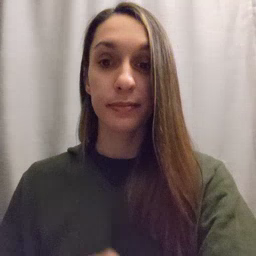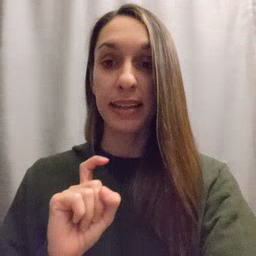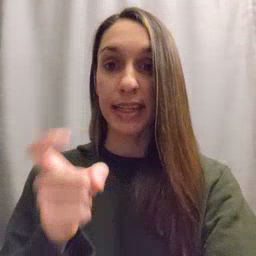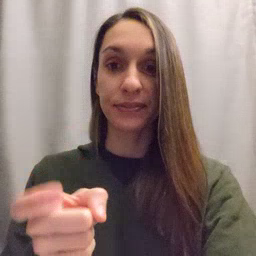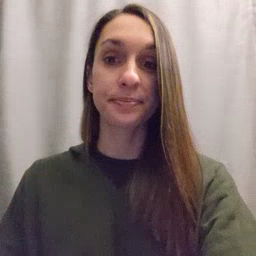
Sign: gift